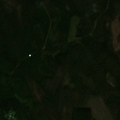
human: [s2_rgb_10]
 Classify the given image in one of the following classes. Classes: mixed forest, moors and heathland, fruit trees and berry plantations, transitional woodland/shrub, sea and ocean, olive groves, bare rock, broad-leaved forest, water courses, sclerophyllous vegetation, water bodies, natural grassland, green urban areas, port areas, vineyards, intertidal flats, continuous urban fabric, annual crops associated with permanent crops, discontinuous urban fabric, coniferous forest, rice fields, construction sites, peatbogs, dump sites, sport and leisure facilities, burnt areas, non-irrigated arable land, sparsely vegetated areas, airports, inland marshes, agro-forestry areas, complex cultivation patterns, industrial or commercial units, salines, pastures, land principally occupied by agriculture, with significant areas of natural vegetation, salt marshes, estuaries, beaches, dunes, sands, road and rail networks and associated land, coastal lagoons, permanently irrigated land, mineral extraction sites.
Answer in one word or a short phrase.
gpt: broad-leaved forest, coniferous forest, mixed forest